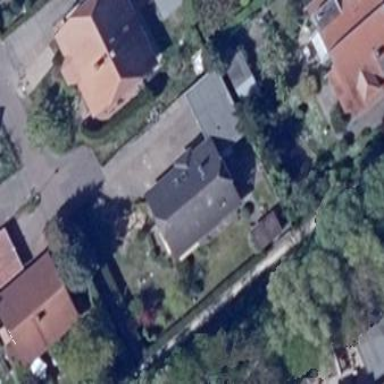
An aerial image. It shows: Detached building.